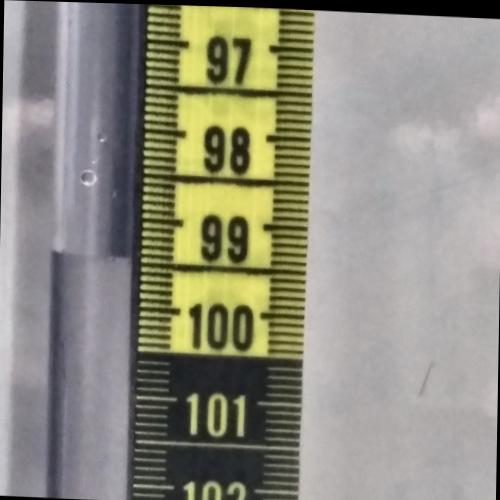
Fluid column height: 99.4 cm